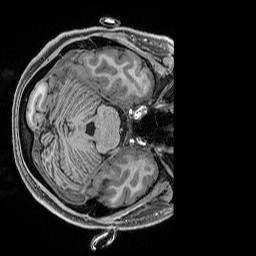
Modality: T1w
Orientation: axial
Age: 22
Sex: female
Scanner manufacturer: siemens
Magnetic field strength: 3 T
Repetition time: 2.5 s
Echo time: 0.00296 s